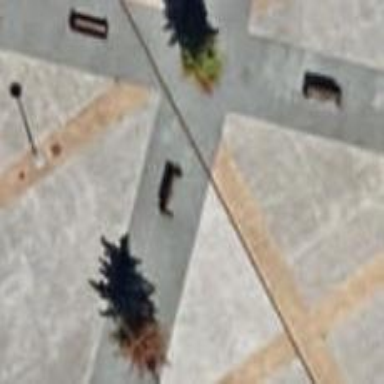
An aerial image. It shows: Bench.